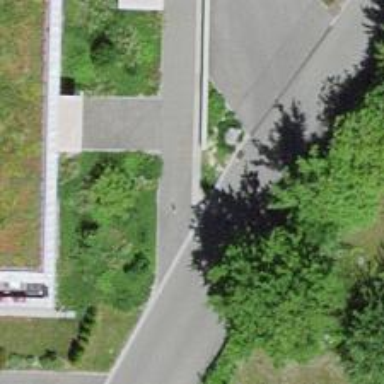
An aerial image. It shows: Bollard.